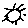
Label: sun